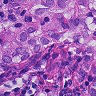
Metastatic tissue present: yes